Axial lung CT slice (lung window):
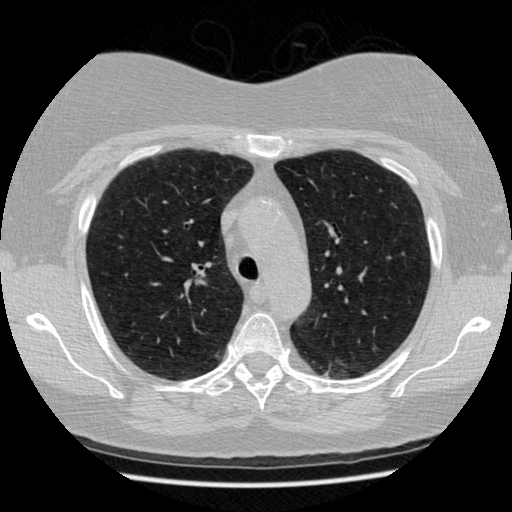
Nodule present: no